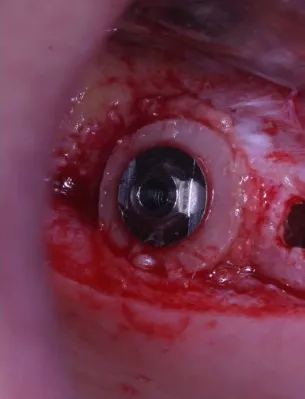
Perfect match obtained between the graft and the recipient site, in order to achieve a good stability. (The second implant placed mesially has been placed in an experimental way, not described in this article).
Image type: medical_photograph (other_medical_photograph)